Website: bh-photo
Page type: address-validator
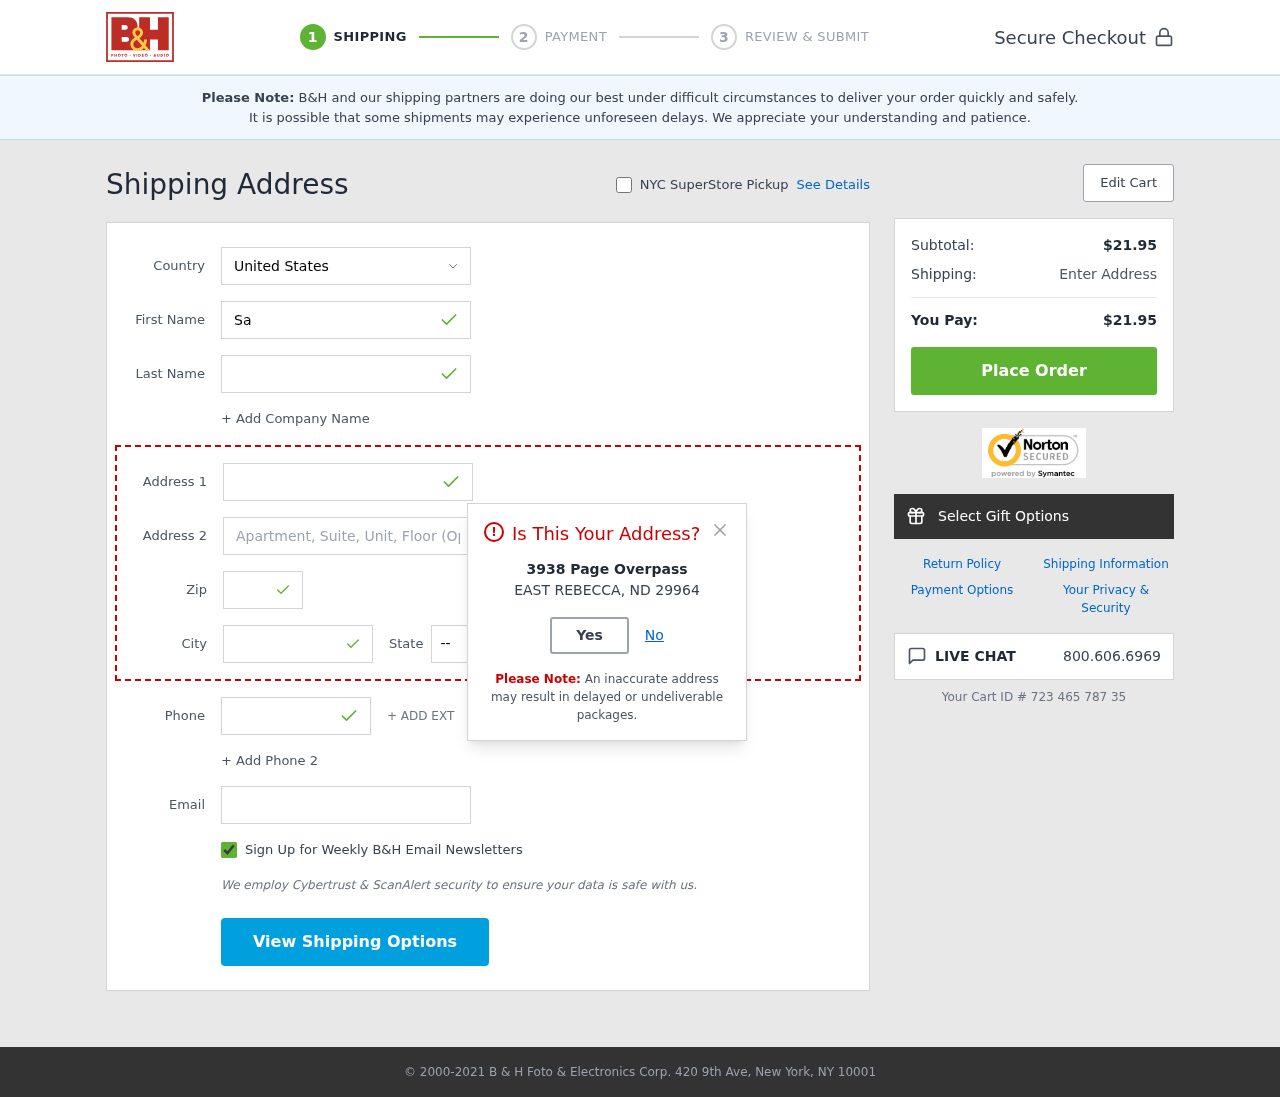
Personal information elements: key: PII_CITY
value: East Rebecca
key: PII_COUNTRY
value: United States
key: PII_EMAIL
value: samuel.lowery@hotmail.com
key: PII_FIRSTNAME
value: Samuel
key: PII_LASTNAME
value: Lowery
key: PII_PHONE
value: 4508306402
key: PII_POSTCODE
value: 29964
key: PII_STATE_ABBR
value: ND
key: PII_STREET
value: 3938 Page Overpass
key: PII_CITY_MODAL
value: EAST REBECCA
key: PII_POSTCODE_FULL
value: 29964
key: PII_POSTCODE_NUMERIC
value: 29964
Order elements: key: ORDER_SUBTOTAL
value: $21.95
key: ORDER_TOTAL
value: $21.95
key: ORDER_ID
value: Your Cart ID # 723 465 787 35